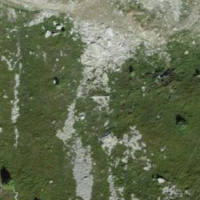
EUNIS habitat code: 31
Species observed at this site:
Sibbaldia procumbens
Podisma pedestris